Acute ischemic stroke brain MRI, CoRegistered space, volume 256x256x24, slice 14 of 24.
ADC (apparent diffusion coefficient): 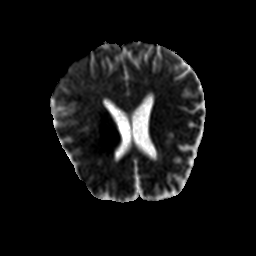
Tmax (time-to-maximum): 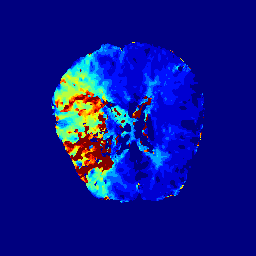
MTT (mean transit time): 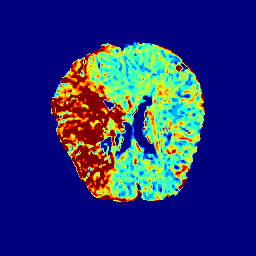
rCBF (relative cerebral blood flow): 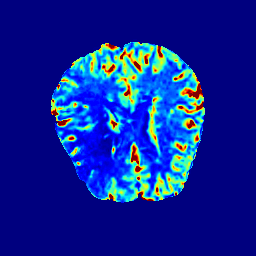
rCBV (relative cerebral blood volume): 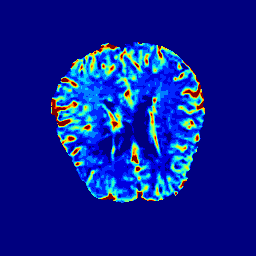
TTP (time-to-peak): 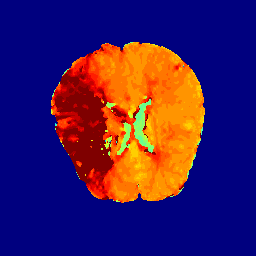
Final infarct lesion volume (90-day follow-up ground truth): 16226 voxels